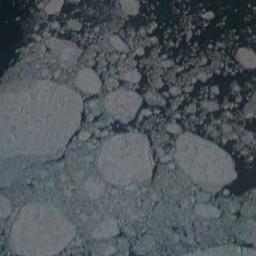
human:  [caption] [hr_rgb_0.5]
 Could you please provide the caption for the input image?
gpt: Several large pieces of sea ice and a lot of small pieces of sea ice gather together .

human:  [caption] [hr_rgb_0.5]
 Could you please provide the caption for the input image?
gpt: There are different shapes of sea ice .

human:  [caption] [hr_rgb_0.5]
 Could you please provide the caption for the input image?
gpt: There are many ice on the deep blue sea .

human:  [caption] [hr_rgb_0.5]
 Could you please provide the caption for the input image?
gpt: Countless ice cubes of all sizes are closely connected into a large piece floating on the deep blue sea .

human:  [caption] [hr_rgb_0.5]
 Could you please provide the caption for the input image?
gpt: There are many sea ice linked into sheets .